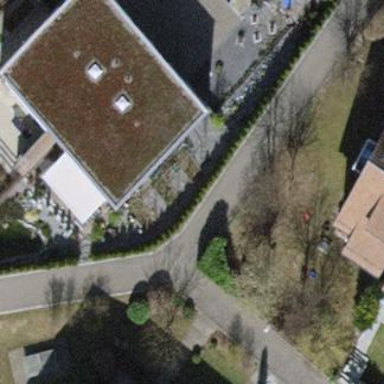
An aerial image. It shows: Semi-detached house with flat roof.